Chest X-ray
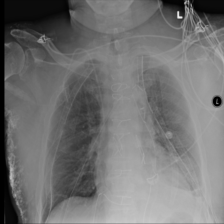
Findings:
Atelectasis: negative
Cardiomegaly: negative
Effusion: negative
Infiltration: negative
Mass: negative
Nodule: negative
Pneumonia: negative
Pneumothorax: negative
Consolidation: negative
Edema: negative
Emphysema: negative
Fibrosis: negative
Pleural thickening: negative
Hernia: negative